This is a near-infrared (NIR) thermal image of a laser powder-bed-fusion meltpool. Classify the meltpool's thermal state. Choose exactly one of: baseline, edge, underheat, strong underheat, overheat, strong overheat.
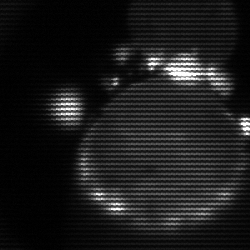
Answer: edge